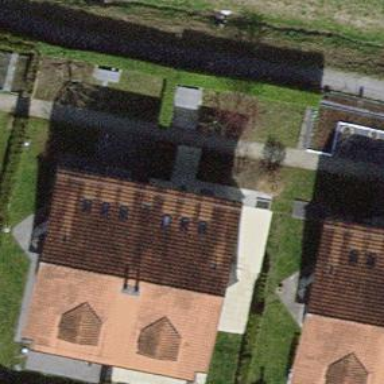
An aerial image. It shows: Semidetached house with gabled roof. The roof is covered with red roof tiles.